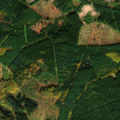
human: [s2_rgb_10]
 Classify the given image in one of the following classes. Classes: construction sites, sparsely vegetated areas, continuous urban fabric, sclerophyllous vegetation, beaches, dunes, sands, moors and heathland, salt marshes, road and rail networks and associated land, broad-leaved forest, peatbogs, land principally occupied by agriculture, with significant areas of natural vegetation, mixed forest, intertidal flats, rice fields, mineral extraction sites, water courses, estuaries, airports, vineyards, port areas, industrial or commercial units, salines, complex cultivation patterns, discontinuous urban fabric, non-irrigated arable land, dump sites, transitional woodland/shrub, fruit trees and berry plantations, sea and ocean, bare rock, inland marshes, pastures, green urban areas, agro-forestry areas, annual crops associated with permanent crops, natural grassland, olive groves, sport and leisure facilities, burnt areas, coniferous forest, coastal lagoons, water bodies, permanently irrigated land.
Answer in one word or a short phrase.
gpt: broad-leaved forest, coniferous forest, mixed forest